Question: I have a custom tab under the product edit page in the admin panel where i can upload my images. The tab is showing up with the following code:
'''
<adminhtml_catalog_product_edit>
<reference name="product_tabs">
<action method="addTab">
<name>my_custom_tab</name>
<block>imageupload/adminhtml_catalog_product_tab</block>
</action>
</reference>
</adminhtml_catalog_product_edit>
'''
The Custom Tab is now visible for existing products. Now I also need to display the tab if I create a new product, so this is what i've tried:
'''
<adminhtml_catalog_product_new>
<reference name="product_tabs">
<action method="addTab">
<name>new_svg_upload</name>
<block>imageupload/adminhtml_catalog_product_tab</block>
</action>
</reference>
</adminhtml_catalog_product_new>
'''
The problem is, the tab is also visible in the page where you can select what type of product the new product should be (simple, grouped etc).

So how can I make this tab only visible at the product page. The second question is how can i disable the standard "image" tab from Magento via xml.
Any help would be great. Thx!
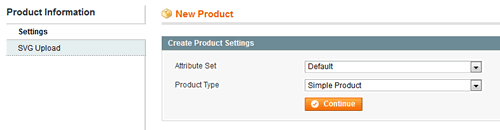
Answer: Thnx for your question.
Writing your tab class 'imageupload/adminhtml_catalog_product_tab' make it implement
'Mage_Adminhtml_Block_Widget_Tab_Interface'.
One of the methods you will have to implement is 'canShowTab'.
So just add logic that is used for rendering '_new' page:
'''
$product = $this->getProduct();
if (!($setId = $product->getAttributeSetId())) {
$setId = $this->getRequest()->getParam('set', null);
}
if ($setId) {
return true;
}
return false;
'''
Now you tab is displayed only for products with type_id.